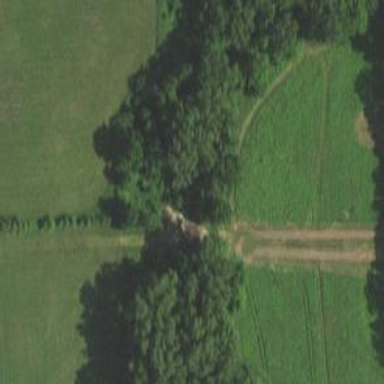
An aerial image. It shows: Culvert tunnel.